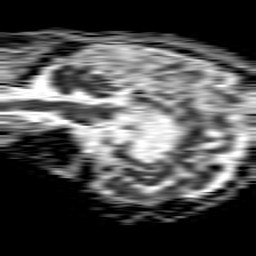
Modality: ADC
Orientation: sagittal
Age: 85
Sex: female
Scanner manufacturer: philips
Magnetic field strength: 1.5 T
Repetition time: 4.6 s
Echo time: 0.08631 s